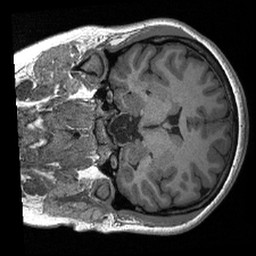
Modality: T1w
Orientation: coronal
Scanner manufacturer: siemens
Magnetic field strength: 3 T
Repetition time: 2.4 s
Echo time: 0.00213 s